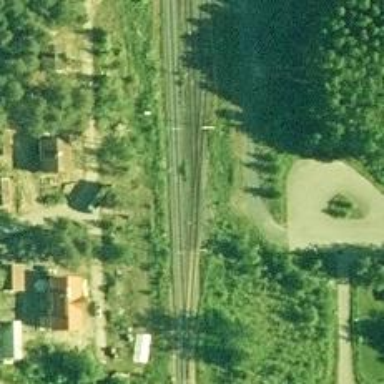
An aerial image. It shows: Rail siding with electrified contact lines for trains.